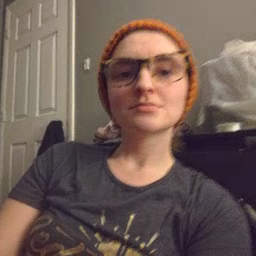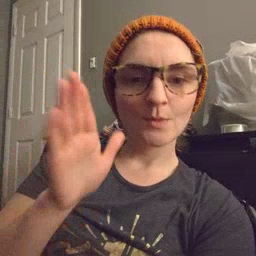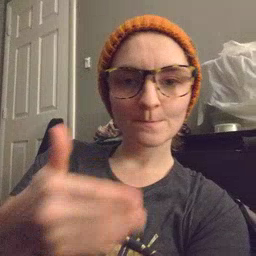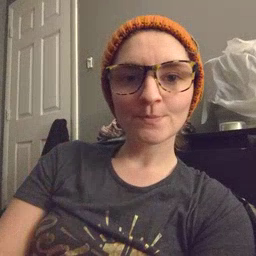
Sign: room